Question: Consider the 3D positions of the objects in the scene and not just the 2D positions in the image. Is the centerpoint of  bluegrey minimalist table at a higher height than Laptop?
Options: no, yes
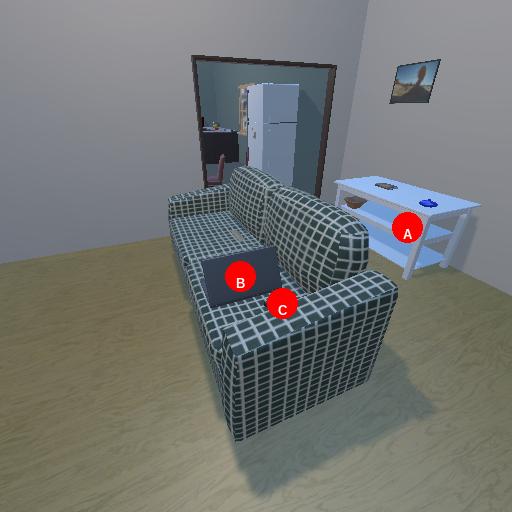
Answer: no